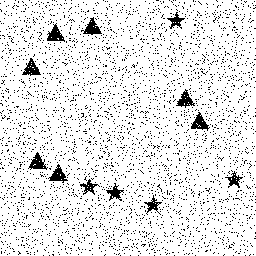
Squares: 0
Triangles: 7
Stars: 5
Total shapes: 12